Question: Say you've got a tile image that you use to build an isometric map. Each tile is selectable. The problem is that the transparent corners around the tile image are overlapping the tiles behind them. I want the transparent area of the image to be ignored so that the other tiles can be more accurately selected.
Here is an example of such a tile. The outline has been made red so its easy to see the transparent area.

We're using a browser that supports 'pointer-event'. I was wondering if there was a way to incorporate that into the corner areas, or if I need to find a way to have the program recognize the transparent pixels on their own.
These tile images are not built using canvas. The CSS is simply this:
'''
div.content
{
position: absolute;
top: 105px;
width: 10px;
height: 50%;
}
div.content div.tile
{
width:96px;
position: absolute;
height:102px;
line-height:96px;
background-image:url('images/tiles.png');
}
div.content div.tile:hover
{
opacity:0.8;
}
'''
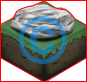
Answer: As far as I know, 'pointer-event' applies only to SVG elements.
# What I would do
1. create a canvas element for each tile, having the size of the tile
2. draw the tiles into each canvas
3. get the imageData from each canvas context and store it somewhere
4. mousedown events provide coordinates, get the pixel color from that tiles imageData and check it's alpha value.
## edit:
Rethinking it, there could be complications with events, since the tiles in the foreground will probably cover the tiles behind them.
You'll probably have to let the mousedown events bubble to the container element and select the tiles which are "hit" by the click and perform the "per pixel check" on all those.